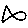
Label: fish